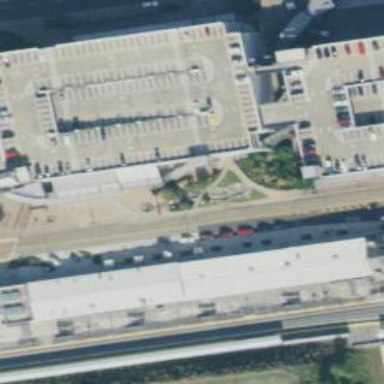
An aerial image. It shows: Multi-storey parking building with park and ride facility.